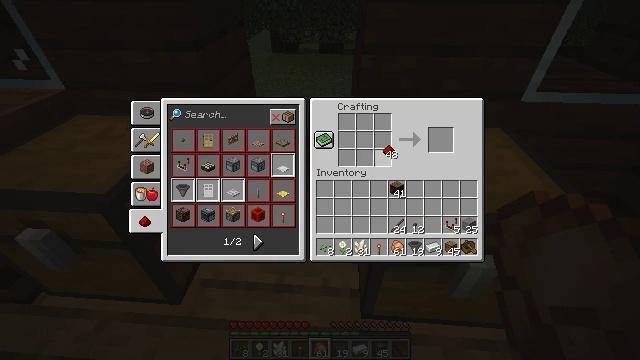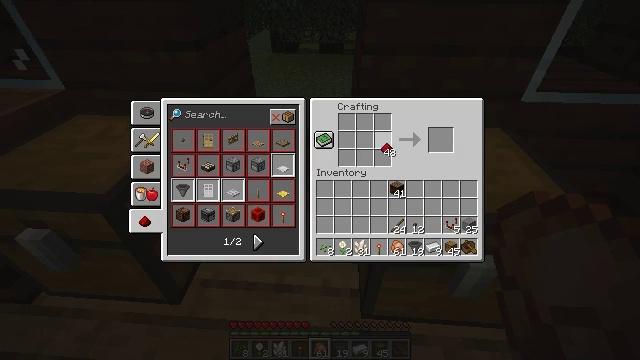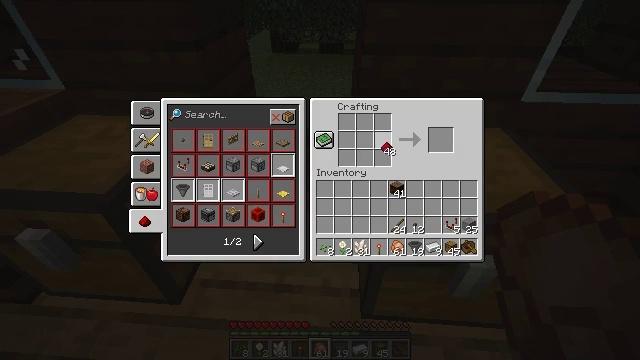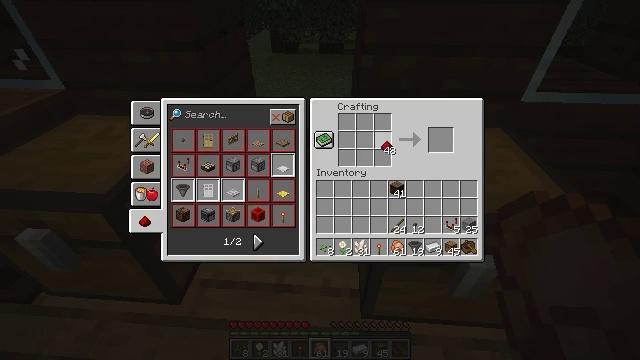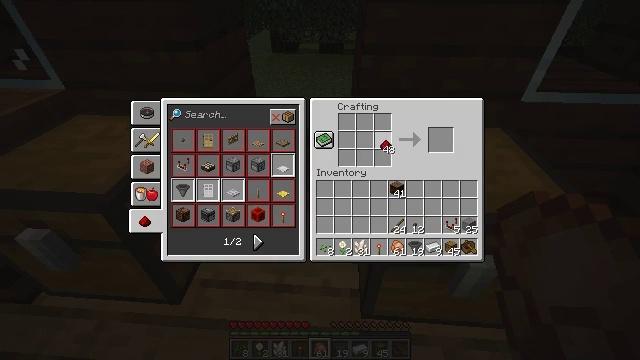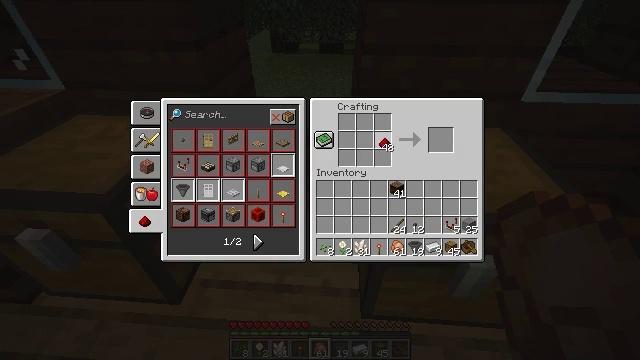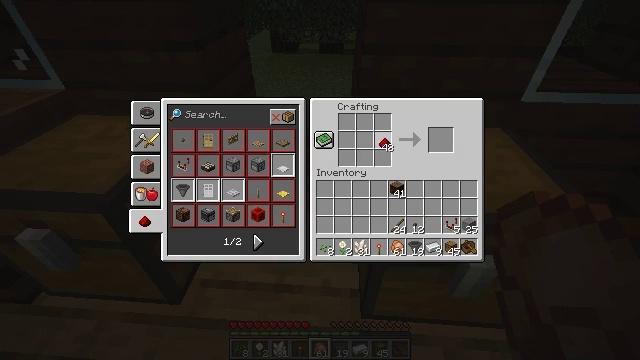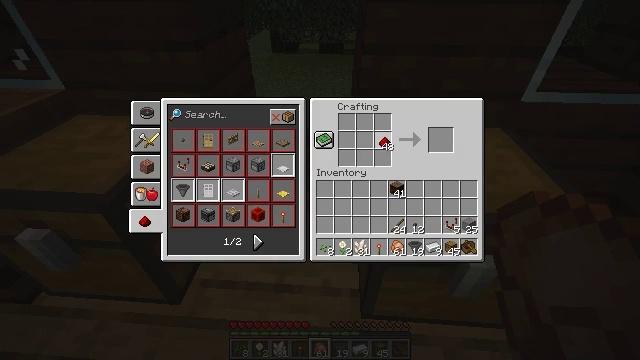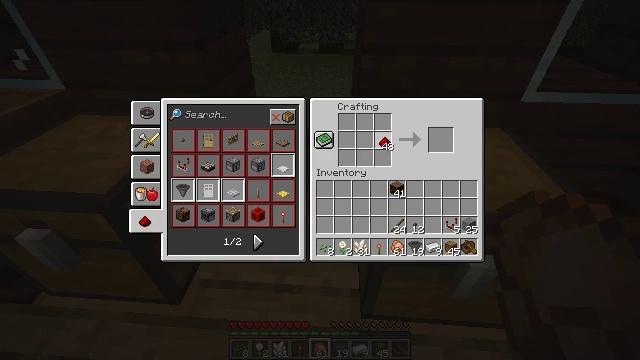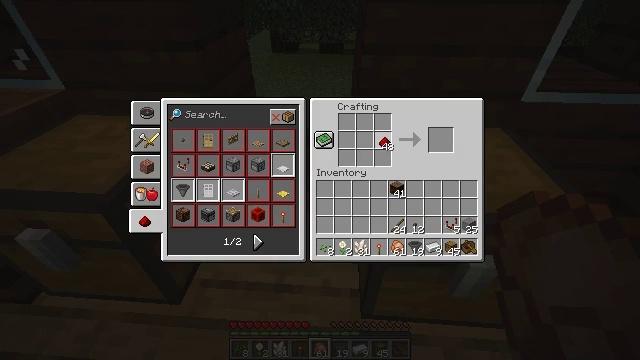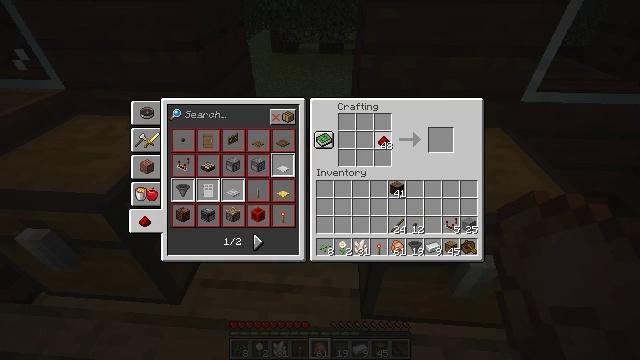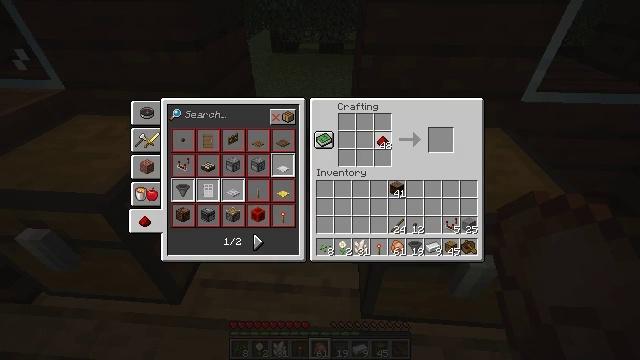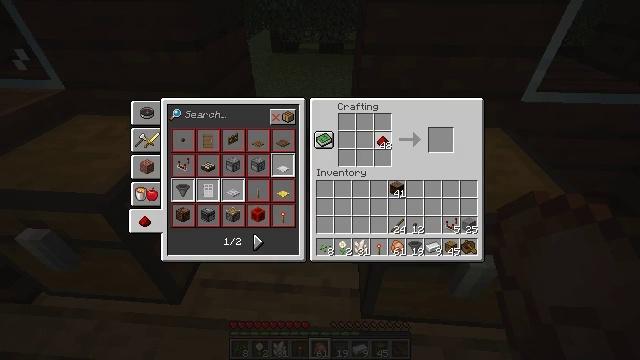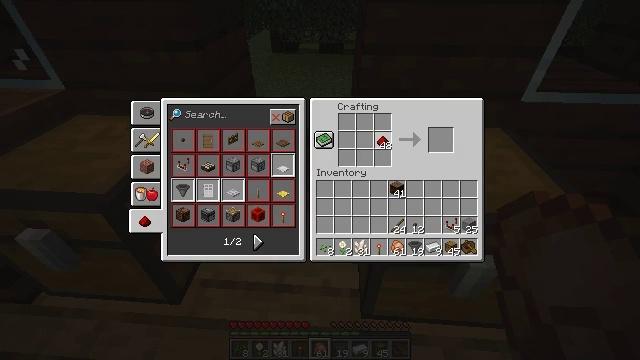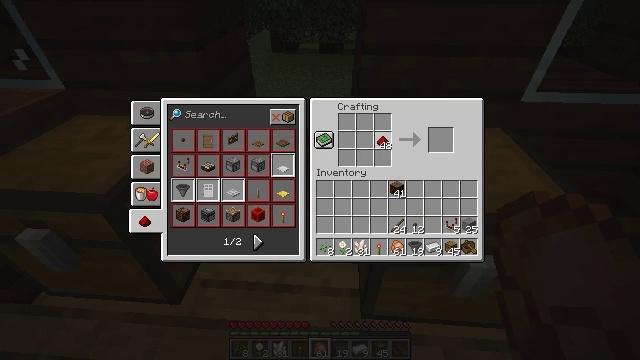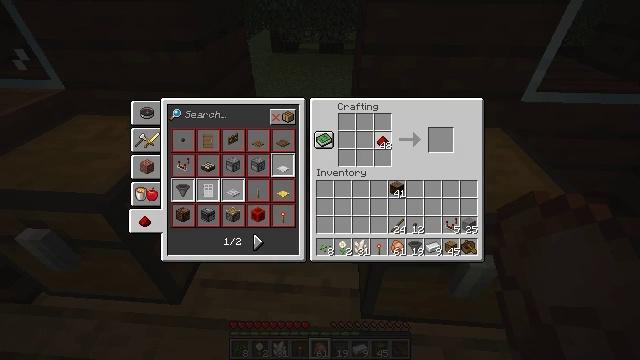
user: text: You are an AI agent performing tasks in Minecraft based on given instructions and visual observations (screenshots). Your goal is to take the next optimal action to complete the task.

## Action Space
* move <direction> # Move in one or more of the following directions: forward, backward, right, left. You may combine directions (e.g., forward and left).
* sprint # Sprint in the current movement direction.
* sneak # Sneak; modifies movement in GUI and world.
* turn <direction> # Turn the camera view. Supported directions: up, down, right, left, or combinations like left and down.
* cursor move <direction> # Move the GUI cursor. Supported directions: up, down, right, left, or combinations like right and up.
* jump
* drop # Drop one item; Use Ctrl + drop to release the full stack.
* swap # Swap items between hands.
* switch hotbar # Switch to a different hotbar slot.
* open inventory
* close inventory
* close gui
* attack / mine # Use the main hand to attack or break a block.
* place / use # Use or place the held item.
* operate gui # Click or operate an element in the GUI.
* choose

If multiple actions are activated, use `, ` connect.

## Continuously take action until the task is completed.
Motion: motion action
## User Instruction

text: Open the crafting table to craft a redstone torch.
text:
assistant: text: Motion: no_op
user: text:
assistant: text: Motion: no_op
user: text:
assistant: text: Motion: no_op
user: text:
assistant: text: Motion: no_op
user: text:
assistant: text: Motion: no_op
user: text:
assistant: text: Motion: no_op
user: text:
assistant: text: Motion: no_op
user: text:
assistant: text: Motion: no_op
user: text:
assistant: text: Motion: no_op
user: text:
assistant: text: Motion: no_op
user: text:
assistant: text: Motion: no_op
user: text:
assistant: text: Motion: no_op
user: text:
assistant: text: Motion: no_op
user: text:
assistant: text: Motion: no_op
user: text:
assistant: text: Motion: no_op
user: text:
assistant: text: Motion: choose
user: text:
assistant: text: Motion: choose
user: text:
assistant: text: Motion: no_op
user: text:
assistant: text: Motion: no_op
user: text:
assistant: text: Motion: no_op
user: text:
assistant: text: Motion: no_op
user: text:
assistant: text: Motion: no_op
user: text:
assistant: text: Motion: no_op
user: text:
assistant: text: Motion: no_op
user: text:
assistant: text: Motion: no_op
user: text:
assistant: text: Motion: no_op
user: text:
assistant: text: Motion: operate gui
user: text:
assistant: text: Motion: operate gui
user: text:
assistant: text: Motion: operate gui
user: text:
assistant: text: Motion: no_op